Current action and preconditions to check: path_clear

Your task: For each precondition in the list above, predict whether it will hold at this action.

Consider the current scene as observed from the mobile robot's camera, and analyze the predicted future states of all dynamic agents (e.g., people, animals, vehicles, or any moving entities) within the NEXT SECOND.

IMPORTANT: Only answer "very likely" if you are absolutely certain—based on strong, clear evidence—that a dynamic agent will violate the precondition in the predicted future state. Do NOT answer "very likely" for unlikely, ambiguous, or low-probability risks.

Ask yourself for each precondition: Is there a high probability, with clear and convincing evidence, that the predicted future states of any dynamic agent will interfere with the predicted future state of the currently executing action within the NEXT SECOND, causing that precondition to fail?

Assess the risk level based on these predictions. Use "likely" or "very likely" if motions create a clear risk of interference.

Use "neutral" or "improbable" if agents are nearby but their predicted paths are clearly diverging or non-conflicting.

Failure Risk Categories: "very improbable", "improbable", "neutral", "likely", "very likely"

Answer Format: Output ONLY the probability_of_failure value from these categories: "very improbable", "improbable", "neutral", "likely", "very likely"

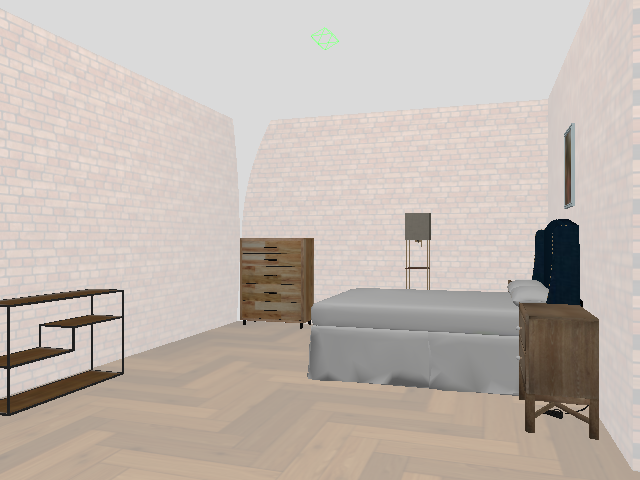

Answer: very improbable